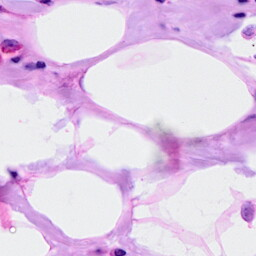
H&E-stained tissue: Breast